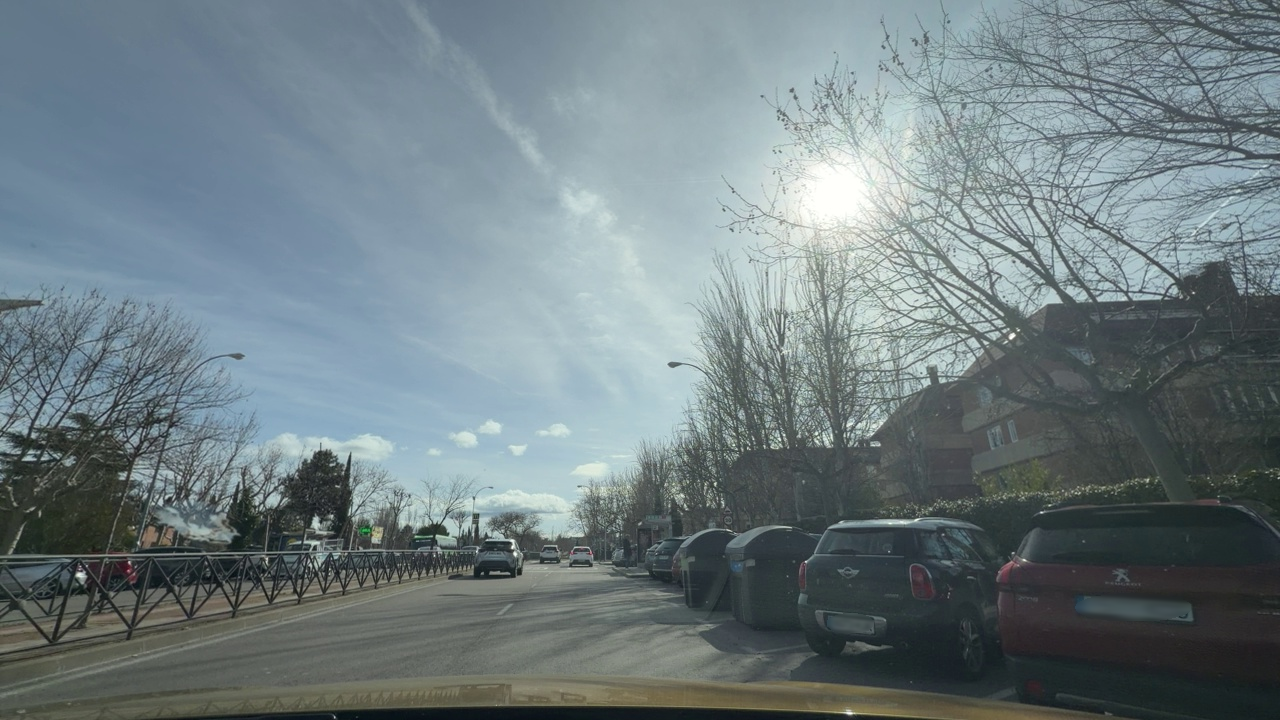
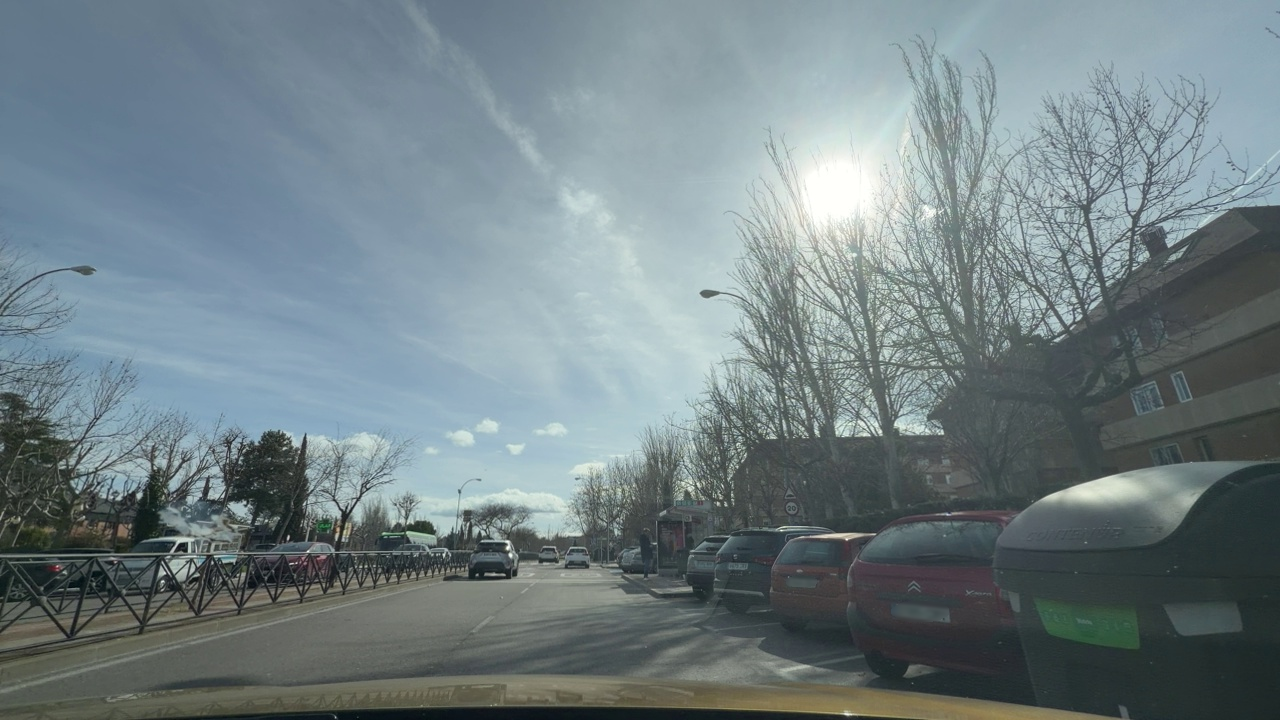
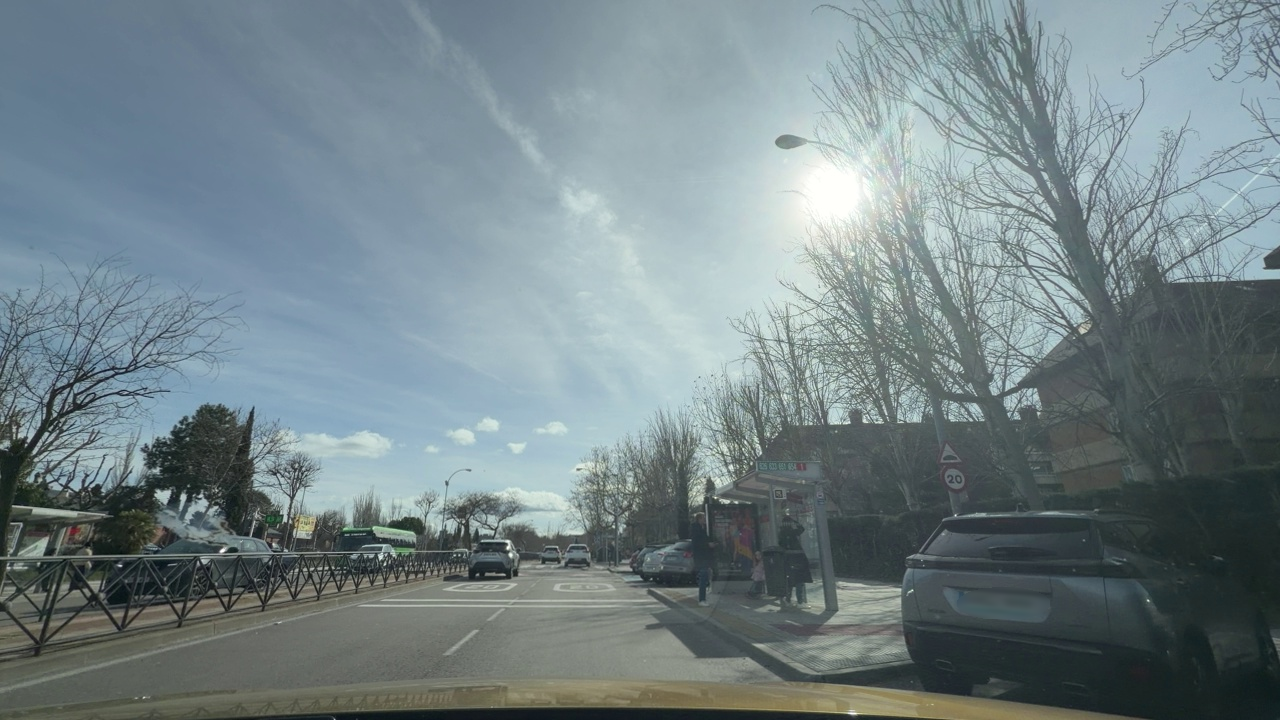
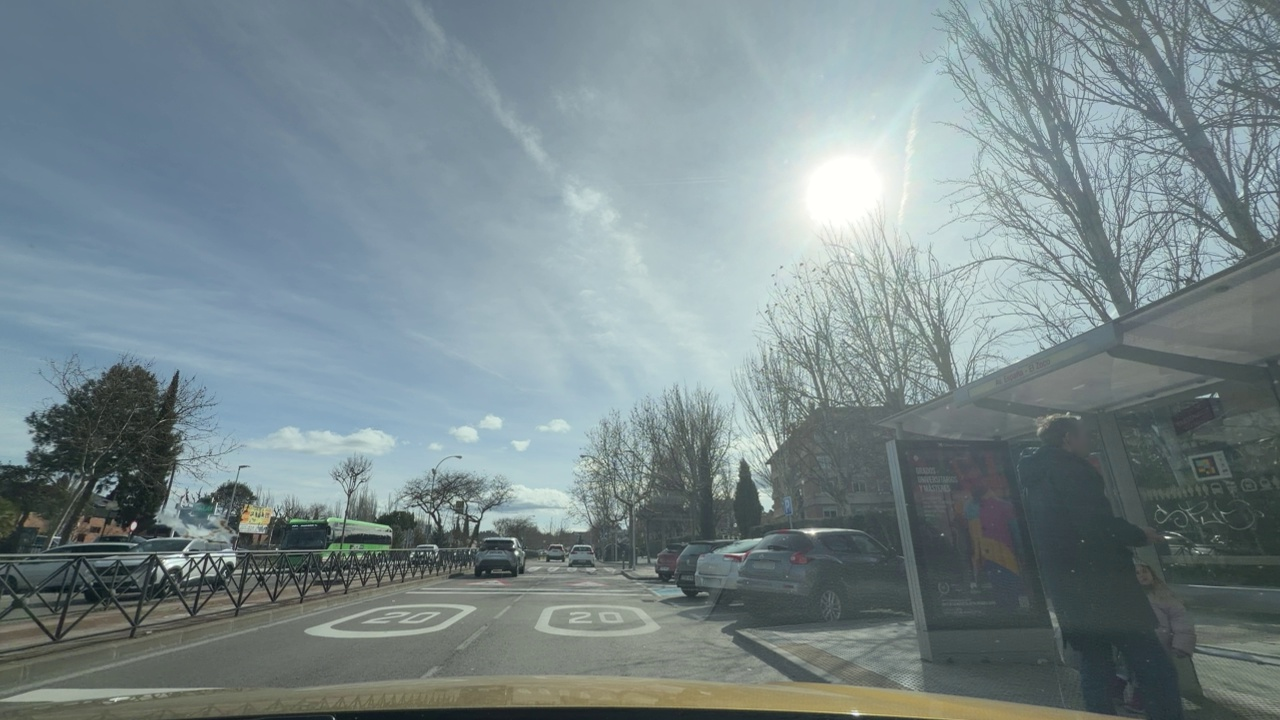
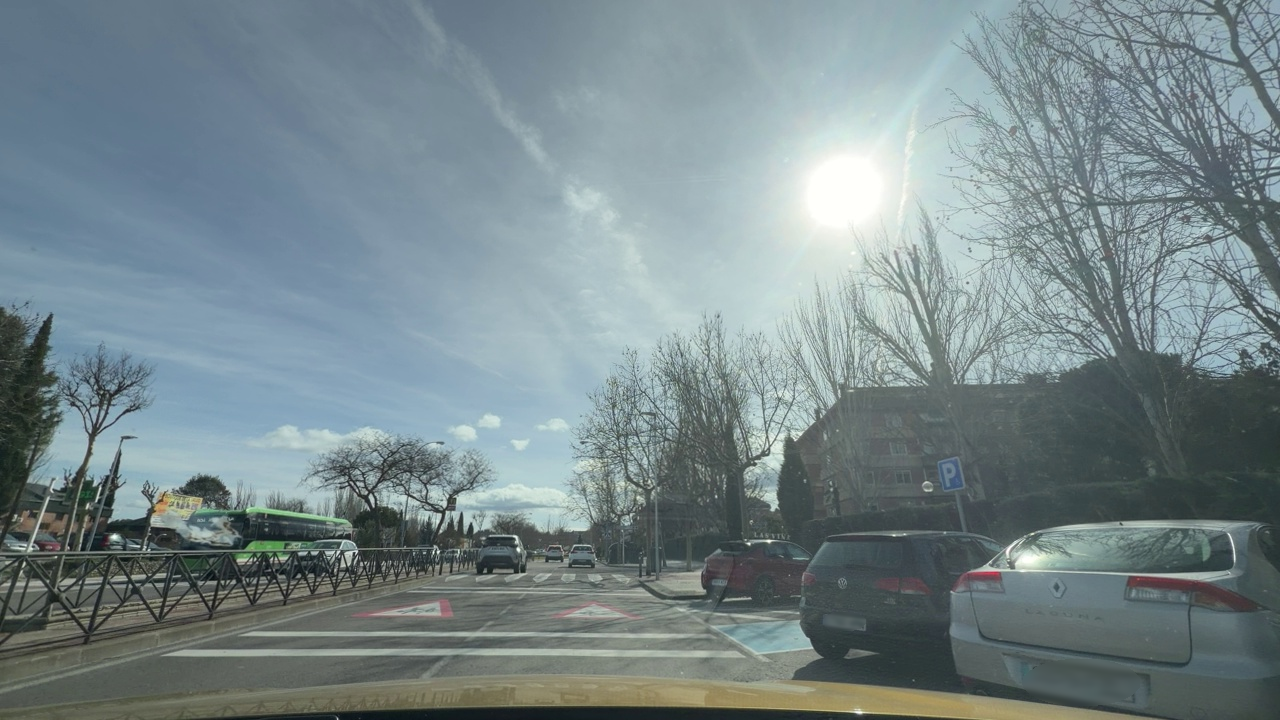
Situation: Pedestrian
Question: Is the ego vehicle traveling on a narrow street with sidewalks or bike lanes directly adjacent to the roadway?
Answer: No
Reasoning: The roadway has sidewalks immediately adjacent to the road but it is not a narrow street.

Situation: Pedestrian
Question: Are pedestrians or cyclists moving alongside the ego vehicle on the right side?
Answer: No
Reasoning: There are some pedestrians on the right side of the ego vehicle but they are currently not moving.

Situation: Pedestrian
Question: Could a pedestrian's current path intersect with the trajectory of the ego vehicle?
Answer: No
Reasoning: The observed pedestrians are currently not moving.

Situation: Pedestrian
Question: Are pedestrians or cyclists moving alongside the ego vehicle on the left side?
Answer: No
Reasoning: No pedestrians or cyclists can be seen on the left side of the ego vehicle.